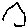
Label: hexagon